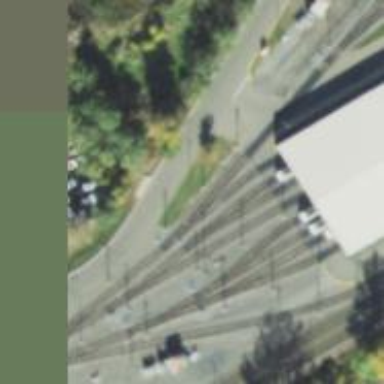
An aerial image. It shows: Light rail service yard with electrified contact lines.